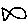
Label: fish